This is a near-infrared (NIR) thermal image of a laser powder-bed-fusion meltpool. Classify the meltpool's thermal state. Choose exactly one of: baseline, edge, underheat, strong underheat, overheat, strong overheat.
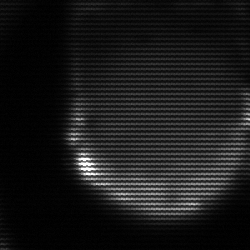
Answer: edge